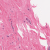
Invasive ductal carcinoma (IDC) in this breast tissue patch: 0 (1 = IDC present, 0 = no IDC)